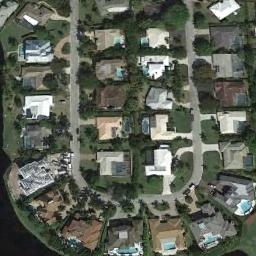
Label: residential